Interaction volume radius: 5 \u00c5
Interaction volume height: 25 \u00c5
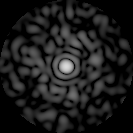
Disorder parameter: 0.823